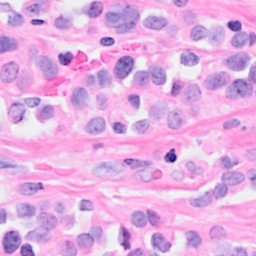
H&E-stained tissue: Breast